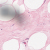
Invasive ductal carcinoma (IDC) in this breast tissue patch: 0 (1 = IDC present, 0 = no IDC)